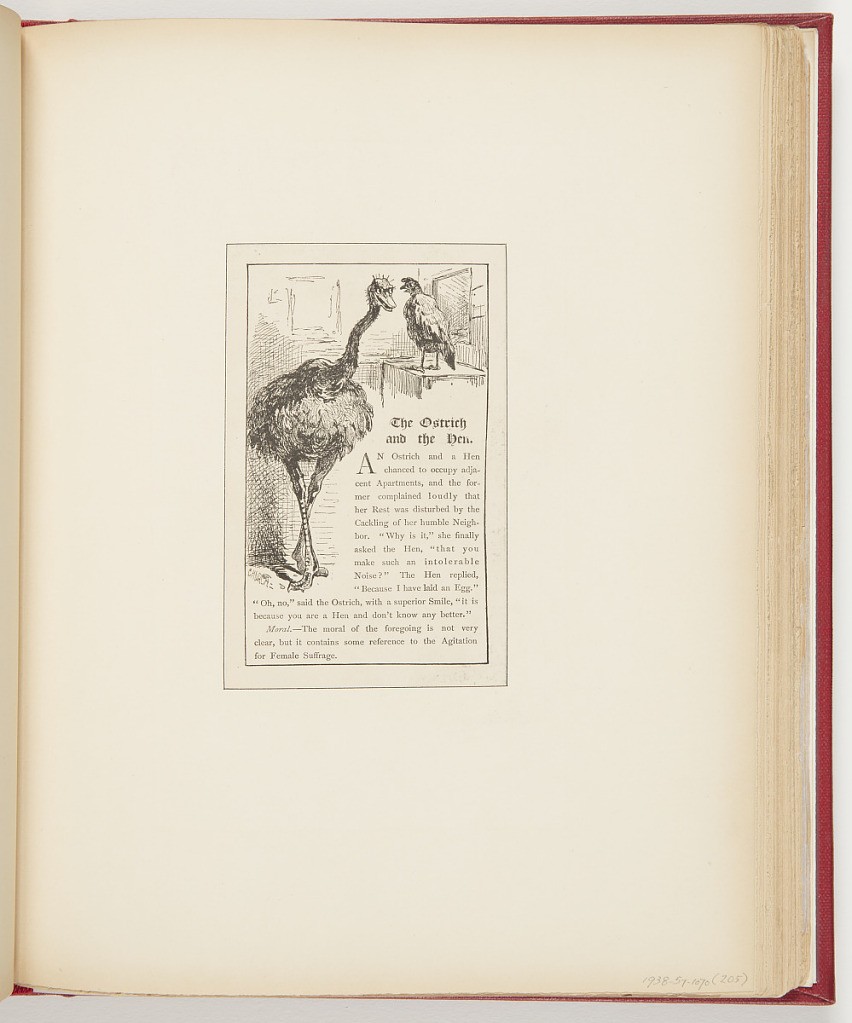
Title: The Ostrich and the Hen
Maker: Frederick Stuart Church, American, 1842–1924
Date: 1878
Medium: Printed in black ink on paper
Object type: Ephemera
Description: Left, ostrich facing frontally with neck outstretched to upper center. Upper right, chicken on a ledge, facing ostrich. Below, short story.